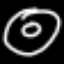
Label: donut